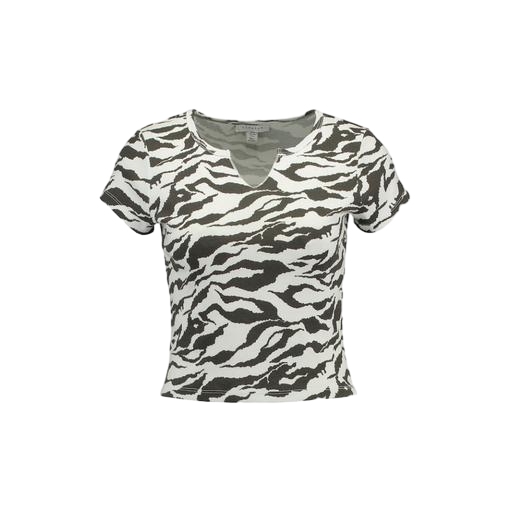
gray tiger-print jersey t-shirt, gray tiger-print t-shirt, t-shirt wild print, white background